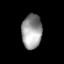
Tissue: prostate
Cell type: T cells
Senescence score: 0.6956
Nuclear area (px): 676
Mean DAPI intensity: 155.484